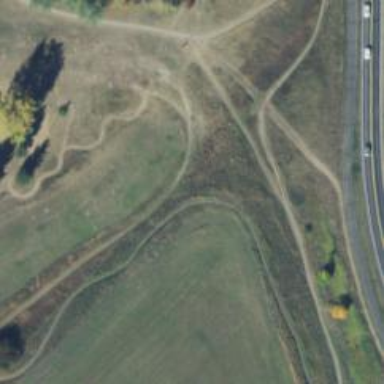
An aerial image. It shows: Nordic ski trail groomed for both classic and skating styles.